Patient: sex M, age 49
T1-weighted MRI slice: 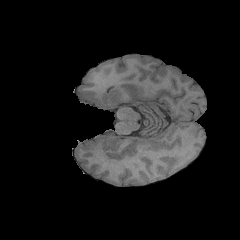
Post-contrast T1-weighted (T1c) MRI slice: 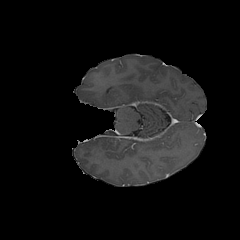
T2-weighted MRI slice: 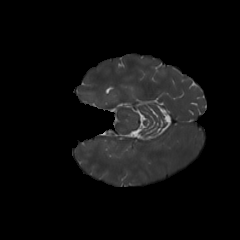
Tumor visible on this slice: no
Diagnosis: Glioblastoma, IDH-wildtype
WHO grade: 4